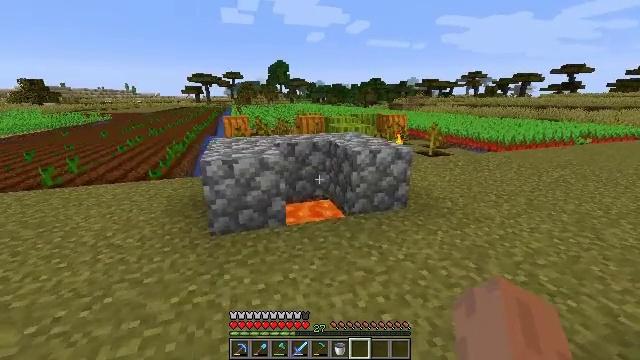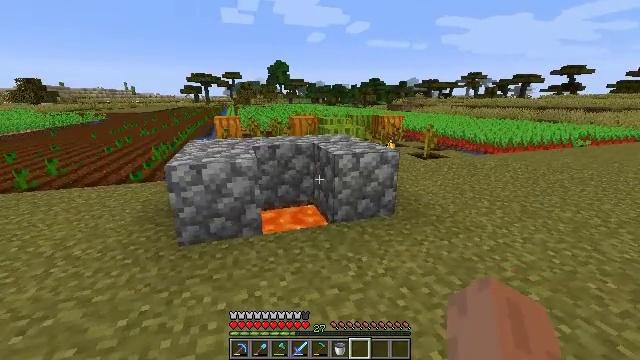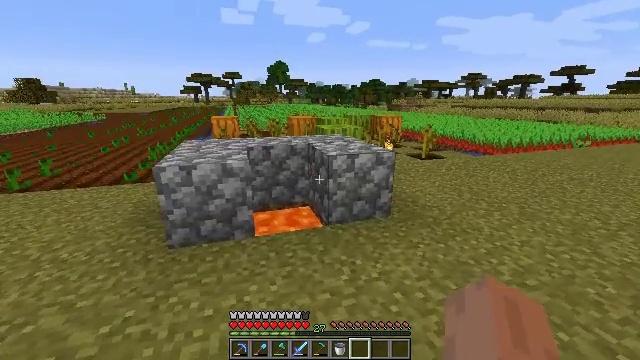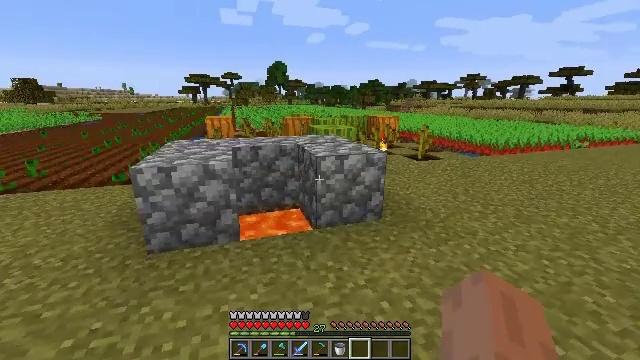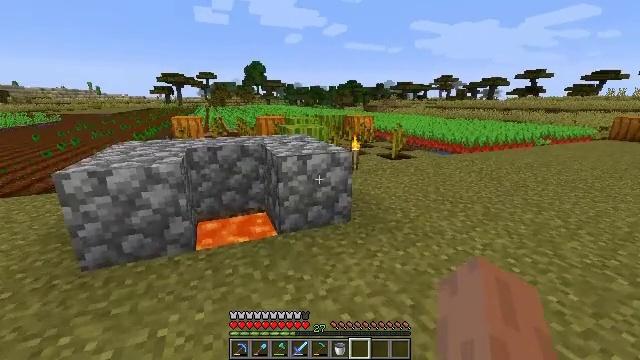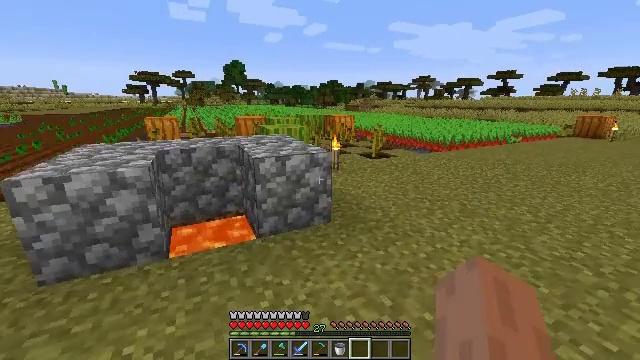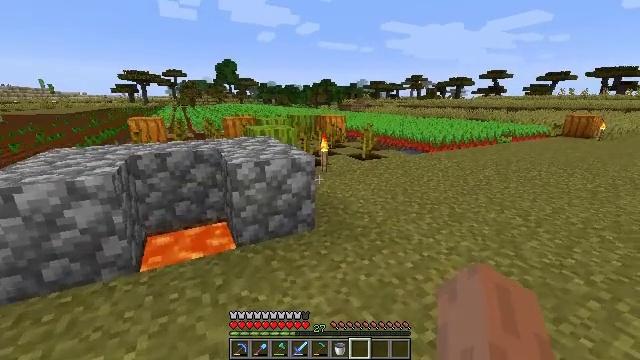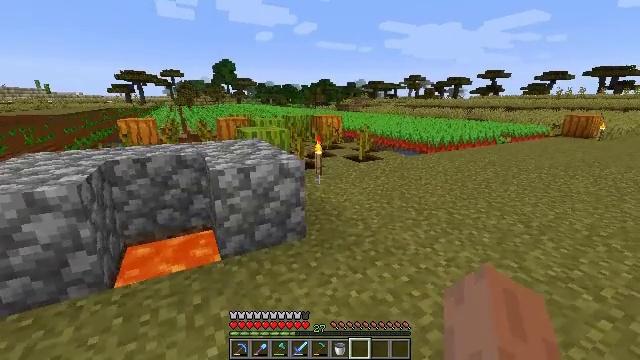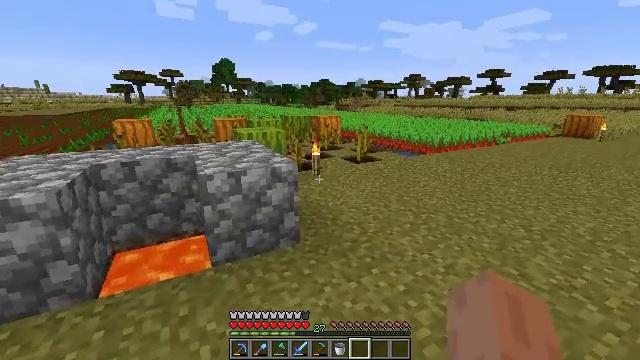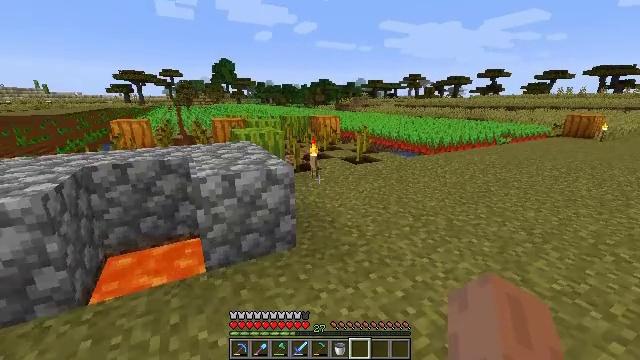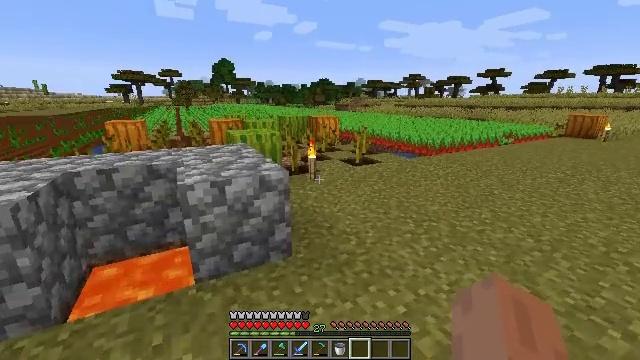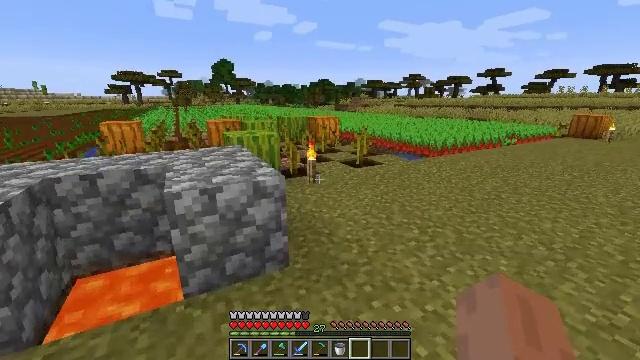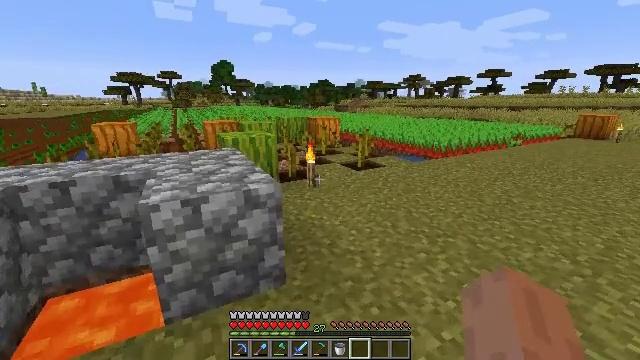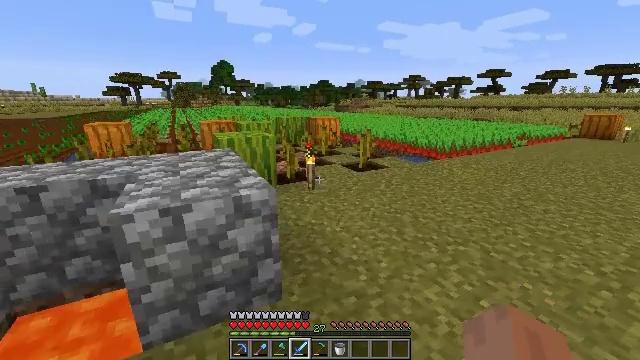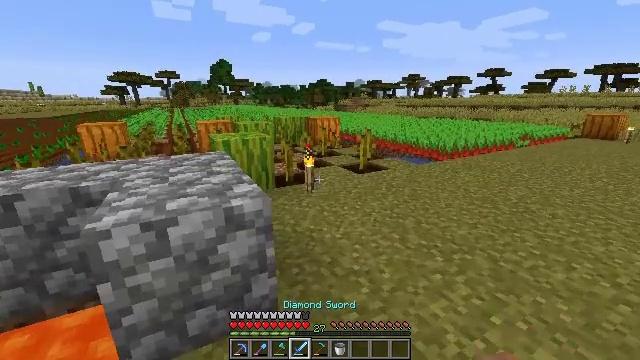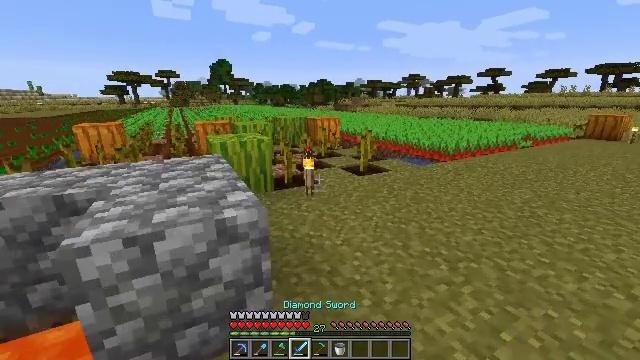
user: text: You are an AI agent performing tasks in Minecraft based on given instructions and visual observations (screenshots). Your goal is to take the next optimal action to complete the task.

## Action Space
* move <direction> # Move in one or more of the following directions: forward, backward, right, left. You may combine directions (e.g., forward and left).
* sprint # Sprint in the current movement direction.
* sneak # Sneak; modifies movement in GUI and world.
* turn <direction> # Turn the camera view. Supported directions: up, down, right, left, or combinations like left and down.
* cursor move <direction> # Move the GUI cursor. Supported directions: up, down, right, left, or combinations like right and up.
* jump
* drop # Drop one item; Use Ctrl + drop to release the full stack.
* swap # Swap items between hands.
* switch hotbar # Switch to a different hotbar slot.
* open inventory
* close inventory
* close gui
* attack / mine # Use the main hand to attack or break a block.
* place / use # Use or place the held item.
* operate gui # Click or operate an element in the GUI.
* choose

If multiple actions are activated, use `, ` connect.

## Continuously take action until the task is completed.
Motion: motion action
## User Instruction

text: Gather a pumpkin block.
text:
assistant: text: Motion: move forward and move right
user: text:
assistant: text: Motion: move forward and move right
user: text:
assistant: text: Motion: move forward and move right
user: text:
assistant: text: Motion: move forward and move right, turn right
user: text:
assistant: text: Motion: move forward and move right, turn right
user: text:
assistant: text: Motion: move forward and move right, turn right
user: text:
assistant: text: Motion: move forward and move right
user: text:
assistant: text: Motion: move forward and move right
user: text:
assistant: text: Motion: move forward
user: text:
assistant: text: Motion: move forward
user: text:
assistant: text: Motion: move forward
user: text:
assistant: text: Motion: move forward
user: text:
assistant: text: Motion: move forward, switch to hotbar 4
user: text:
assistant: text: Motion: move forward, switch to hotbar 4
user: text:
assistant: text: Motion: move forward, switch to hotbar 4
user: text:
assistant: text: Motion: move forward, switch to hotbar 4
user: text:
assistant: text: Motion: move forward, switch to hotbar 4
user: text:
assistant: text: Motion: move forward
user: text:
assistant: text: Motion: move forward
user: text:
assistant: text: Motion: move forward
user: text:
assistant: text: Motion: move forward
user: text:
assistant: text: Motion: move forward, turn left
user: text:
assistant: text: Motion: move forward, turn left and down
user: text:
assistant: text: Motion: move forward, turn left and down
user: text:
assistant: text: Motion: move forward
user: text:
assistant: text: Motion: move forward
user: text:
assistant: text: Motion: move forward, turn right and down
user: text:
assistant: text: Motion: turn right
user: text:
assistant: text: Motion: turn right
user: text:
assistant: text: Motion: turn right